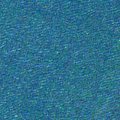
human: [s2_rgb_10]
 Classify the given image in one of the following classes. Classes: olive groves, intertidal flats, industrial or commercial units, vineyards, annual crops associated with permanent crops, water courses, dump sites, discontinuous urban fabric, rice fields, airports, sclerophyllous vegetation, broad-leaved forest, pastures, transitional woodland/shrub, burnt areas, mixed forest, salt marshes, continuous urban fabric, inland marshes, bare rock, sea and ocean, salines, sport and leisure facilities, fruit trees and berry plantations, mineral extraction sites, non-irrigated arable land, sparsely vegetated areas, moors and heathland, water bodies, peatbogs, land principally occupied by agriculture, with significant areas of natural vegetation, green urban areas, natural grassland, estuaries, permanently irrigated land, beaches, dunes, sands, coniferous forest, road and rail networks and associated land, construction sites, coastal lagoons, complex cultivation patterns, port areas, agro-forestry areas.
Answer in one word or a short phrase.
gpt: sea and ocean